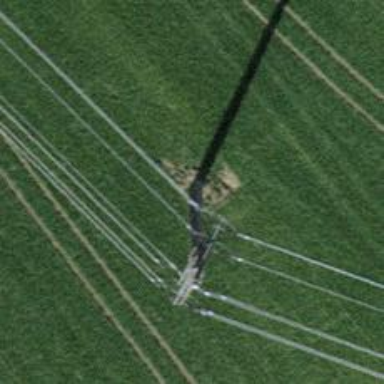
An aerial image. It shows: Power tower.